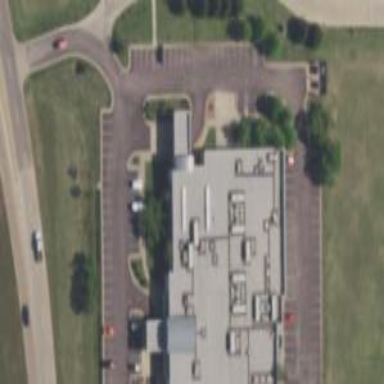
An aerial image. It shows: Clinic building providing healthcare services.